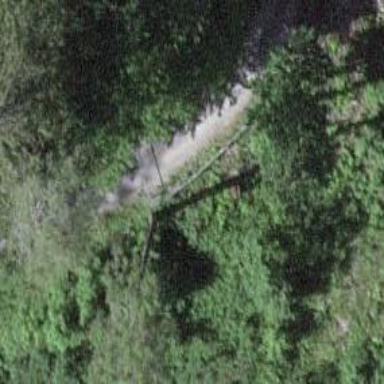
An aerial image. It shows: Lift gate barrier.